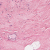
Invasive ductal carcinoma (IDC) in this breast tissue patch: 0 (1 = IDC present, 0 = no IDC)